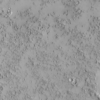
Label: not_dusty